Question: The Google doc <URL>:

However I am working on a Bluetooth application (starting with 'minSdkVersion=18') which has a MainActivity and 3 Fragments:
- - -
So I have changed the base class to 'ActionBarActivity':
'''
public class MainActivity extends ActionBarActivity
implements BleWrapperUiCallbacks {
'''
And I call the 'setDisplayHomeAsUpEnabled(true)' method:
'''
@Override
public void onCreate(Bundle savedInstanceState) {
super.onCreate(savedInstanceState);
requestWindowFeature(Window.FEATURE_INDETERMINATE_PROGRESS);
setContentView(R.layout.activity_root);
getSupportActionBar().setDisplayHomeAsUpEnabled(true);
'''
This displays the in my app, however I still have 3 questions:
1. How to hide the Up button (when I am showing the MainFragment)?
2. How to "wire" the Up button - currently touching it does nothing?
3. What to use instead of the following line in my AndroidManifest.xml?
> android:theme="@android:style/Theme.Holo.NoActionBar"
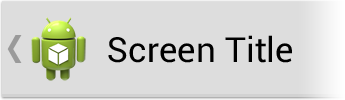
Answer: I can answer the second question for providing the up navigation by override this method :
'''
public boolean onOptionsItemSelected(MenuItem item) {
switch (item.getItemId()) {
// Respond to the action bar's Up/Home button
case android.R.id.home:
NavUtils.navigateUpFromSameTask(this);
return true;
}
return super.onOptionsItemSelected(item);
}
'''